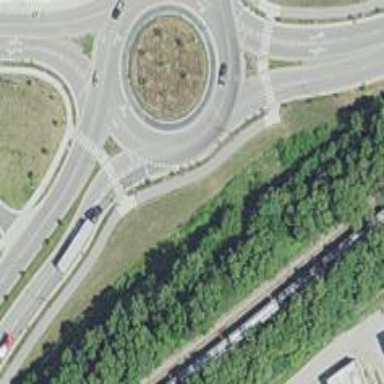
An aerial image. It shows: Secondary road made of asphalt leading to roundabout.